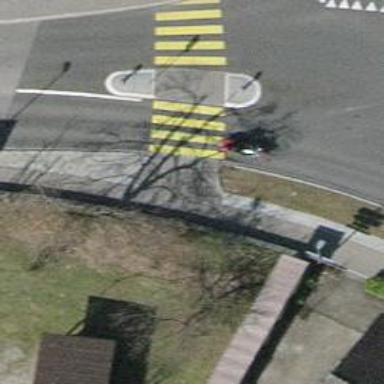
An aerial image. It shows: Kerb serving as barrier.